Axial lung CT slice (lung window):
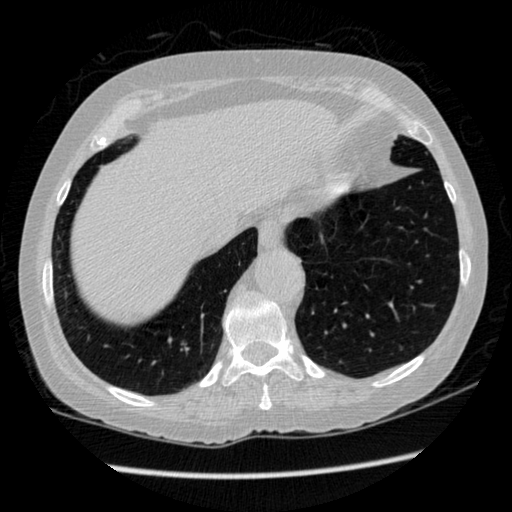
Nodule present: no